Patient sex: M
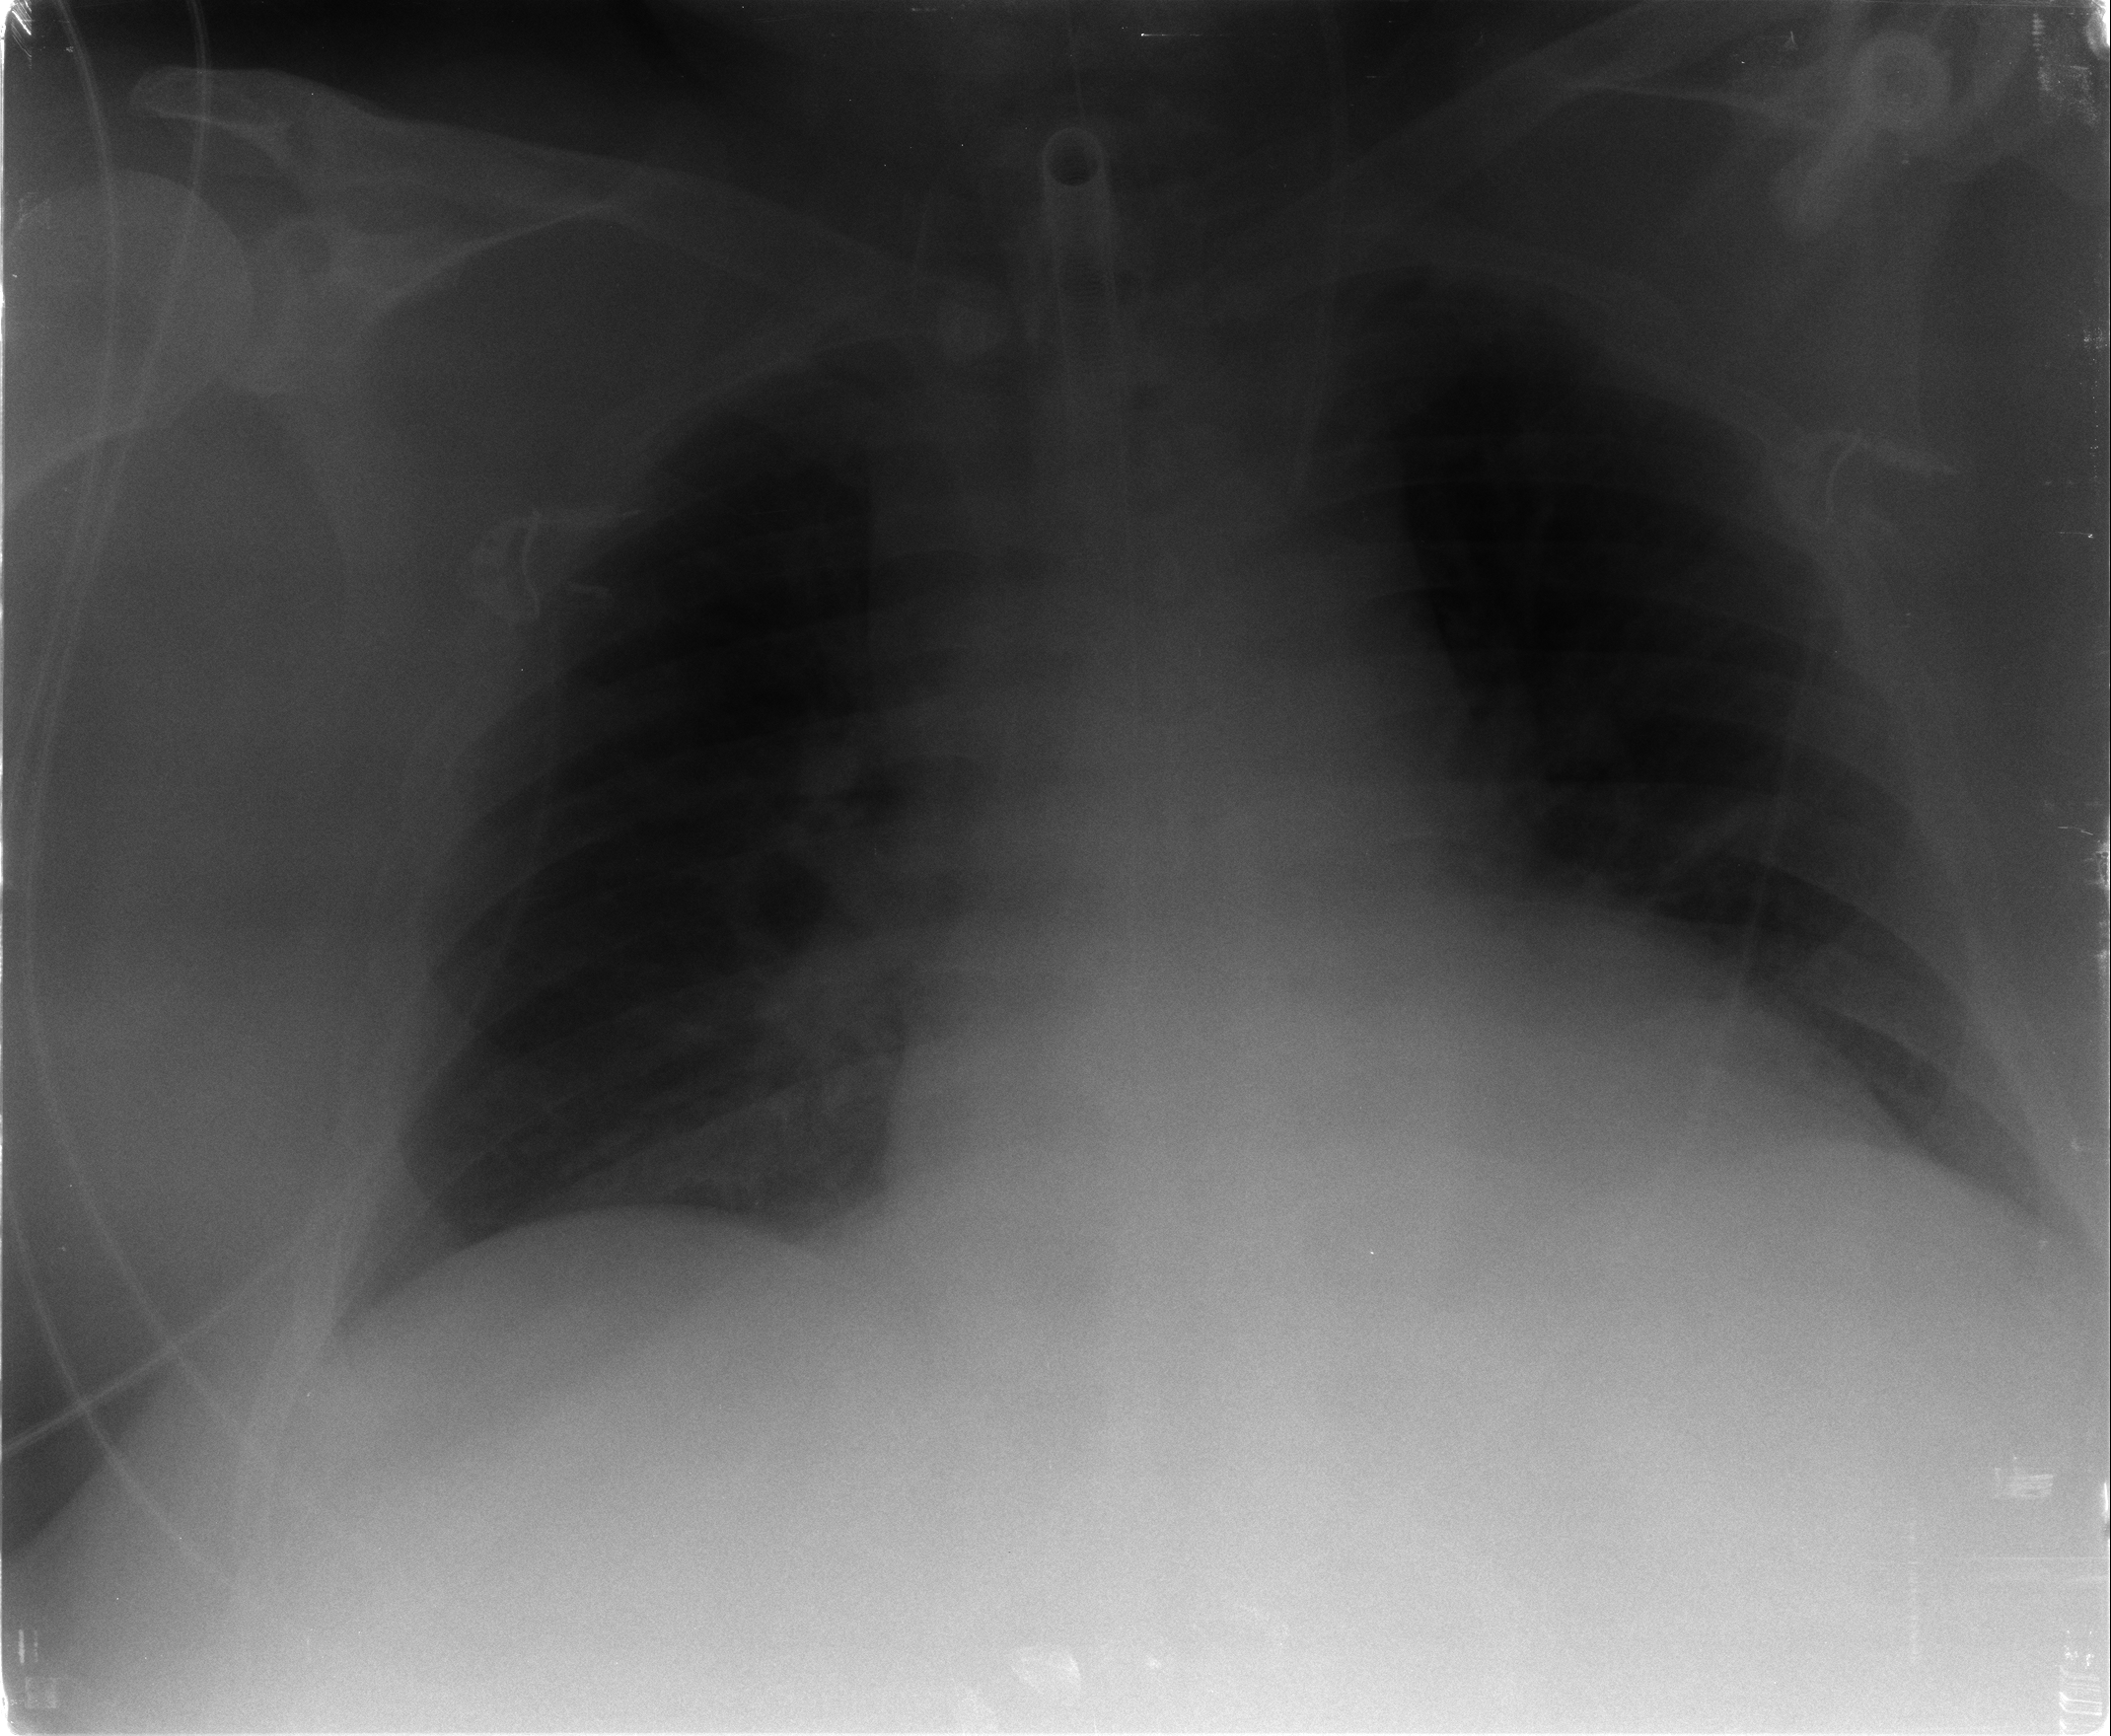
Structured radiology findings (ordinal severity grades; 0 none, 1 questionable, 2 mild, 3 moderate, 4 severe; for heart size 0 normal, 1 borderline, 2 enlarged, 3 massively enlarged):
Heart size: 2
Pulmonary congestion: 2
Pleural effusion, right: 0
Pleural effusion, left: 0
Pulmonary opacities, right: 0
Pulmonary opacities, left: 0
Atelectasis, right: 0
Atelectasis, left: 1